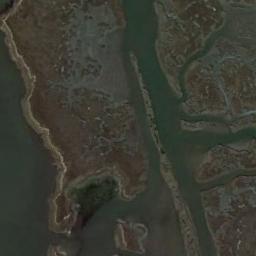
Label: wetland